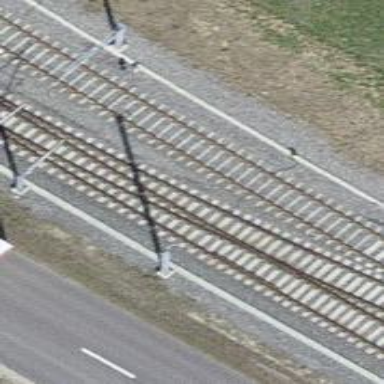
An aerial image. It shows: Single-track electrified railway spur with contact line for service.